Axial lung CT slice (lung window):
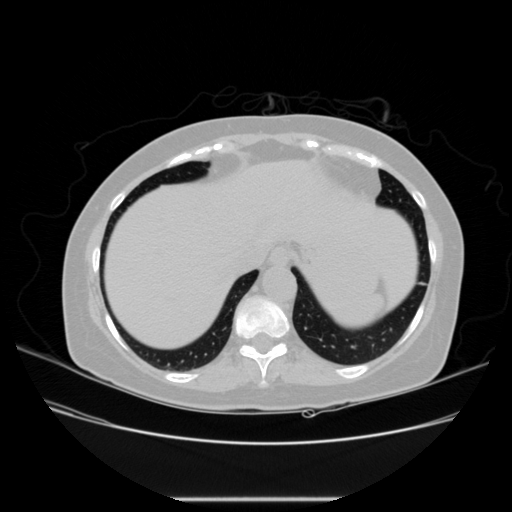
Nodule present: no